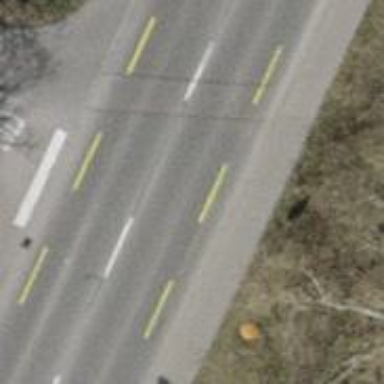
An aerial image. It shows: Tertiary road with designated cycle lane.